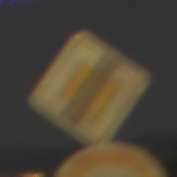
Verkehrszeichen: EndeVorfahrtsstrasse
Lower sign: Geschwindigkeit70
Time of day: Night
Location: Outdoor (Urban)
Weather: PartlyCloudy
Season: NotSpecified
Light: Artificial